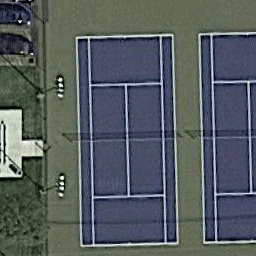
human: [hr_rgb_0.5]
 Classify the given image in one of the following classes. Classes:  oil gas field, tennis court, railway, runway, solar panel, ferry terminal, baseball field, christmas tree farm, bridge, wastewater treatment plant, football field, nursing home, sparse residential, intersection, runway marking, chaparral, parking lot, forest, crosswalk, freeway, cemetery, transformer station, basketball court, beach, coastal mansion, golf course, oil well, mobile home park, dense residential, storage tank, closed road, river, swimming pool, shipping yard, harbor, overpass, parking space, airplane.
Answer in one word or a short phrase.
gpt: tennis court